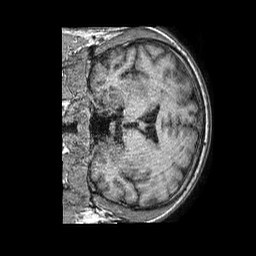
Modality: T1w
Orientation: coronal
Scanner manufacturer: philips
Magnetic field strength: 1.5 T
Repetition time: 0.007532 s
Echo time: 0.003431 s